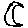
Label: moon